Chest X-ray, PA view. Patient: 18 years old, sex F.
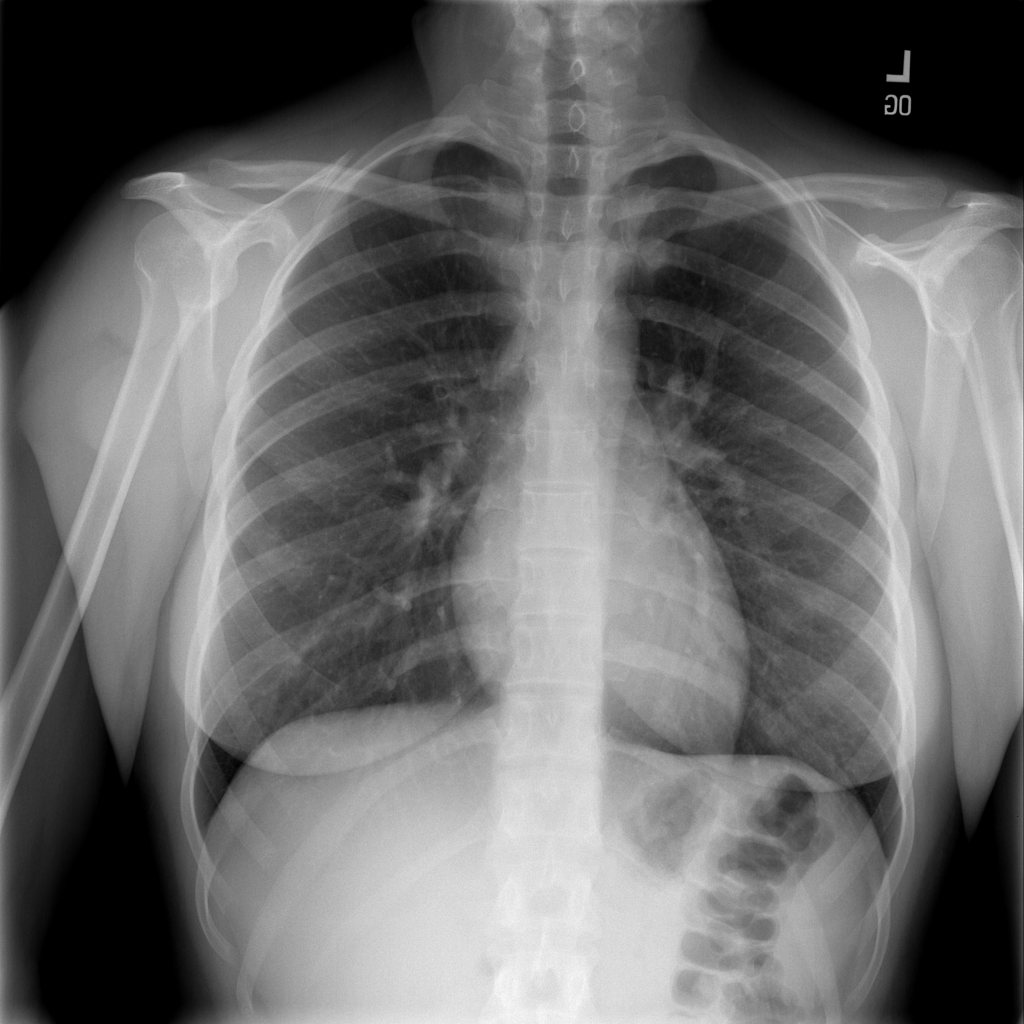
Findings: No Finding